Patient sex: M
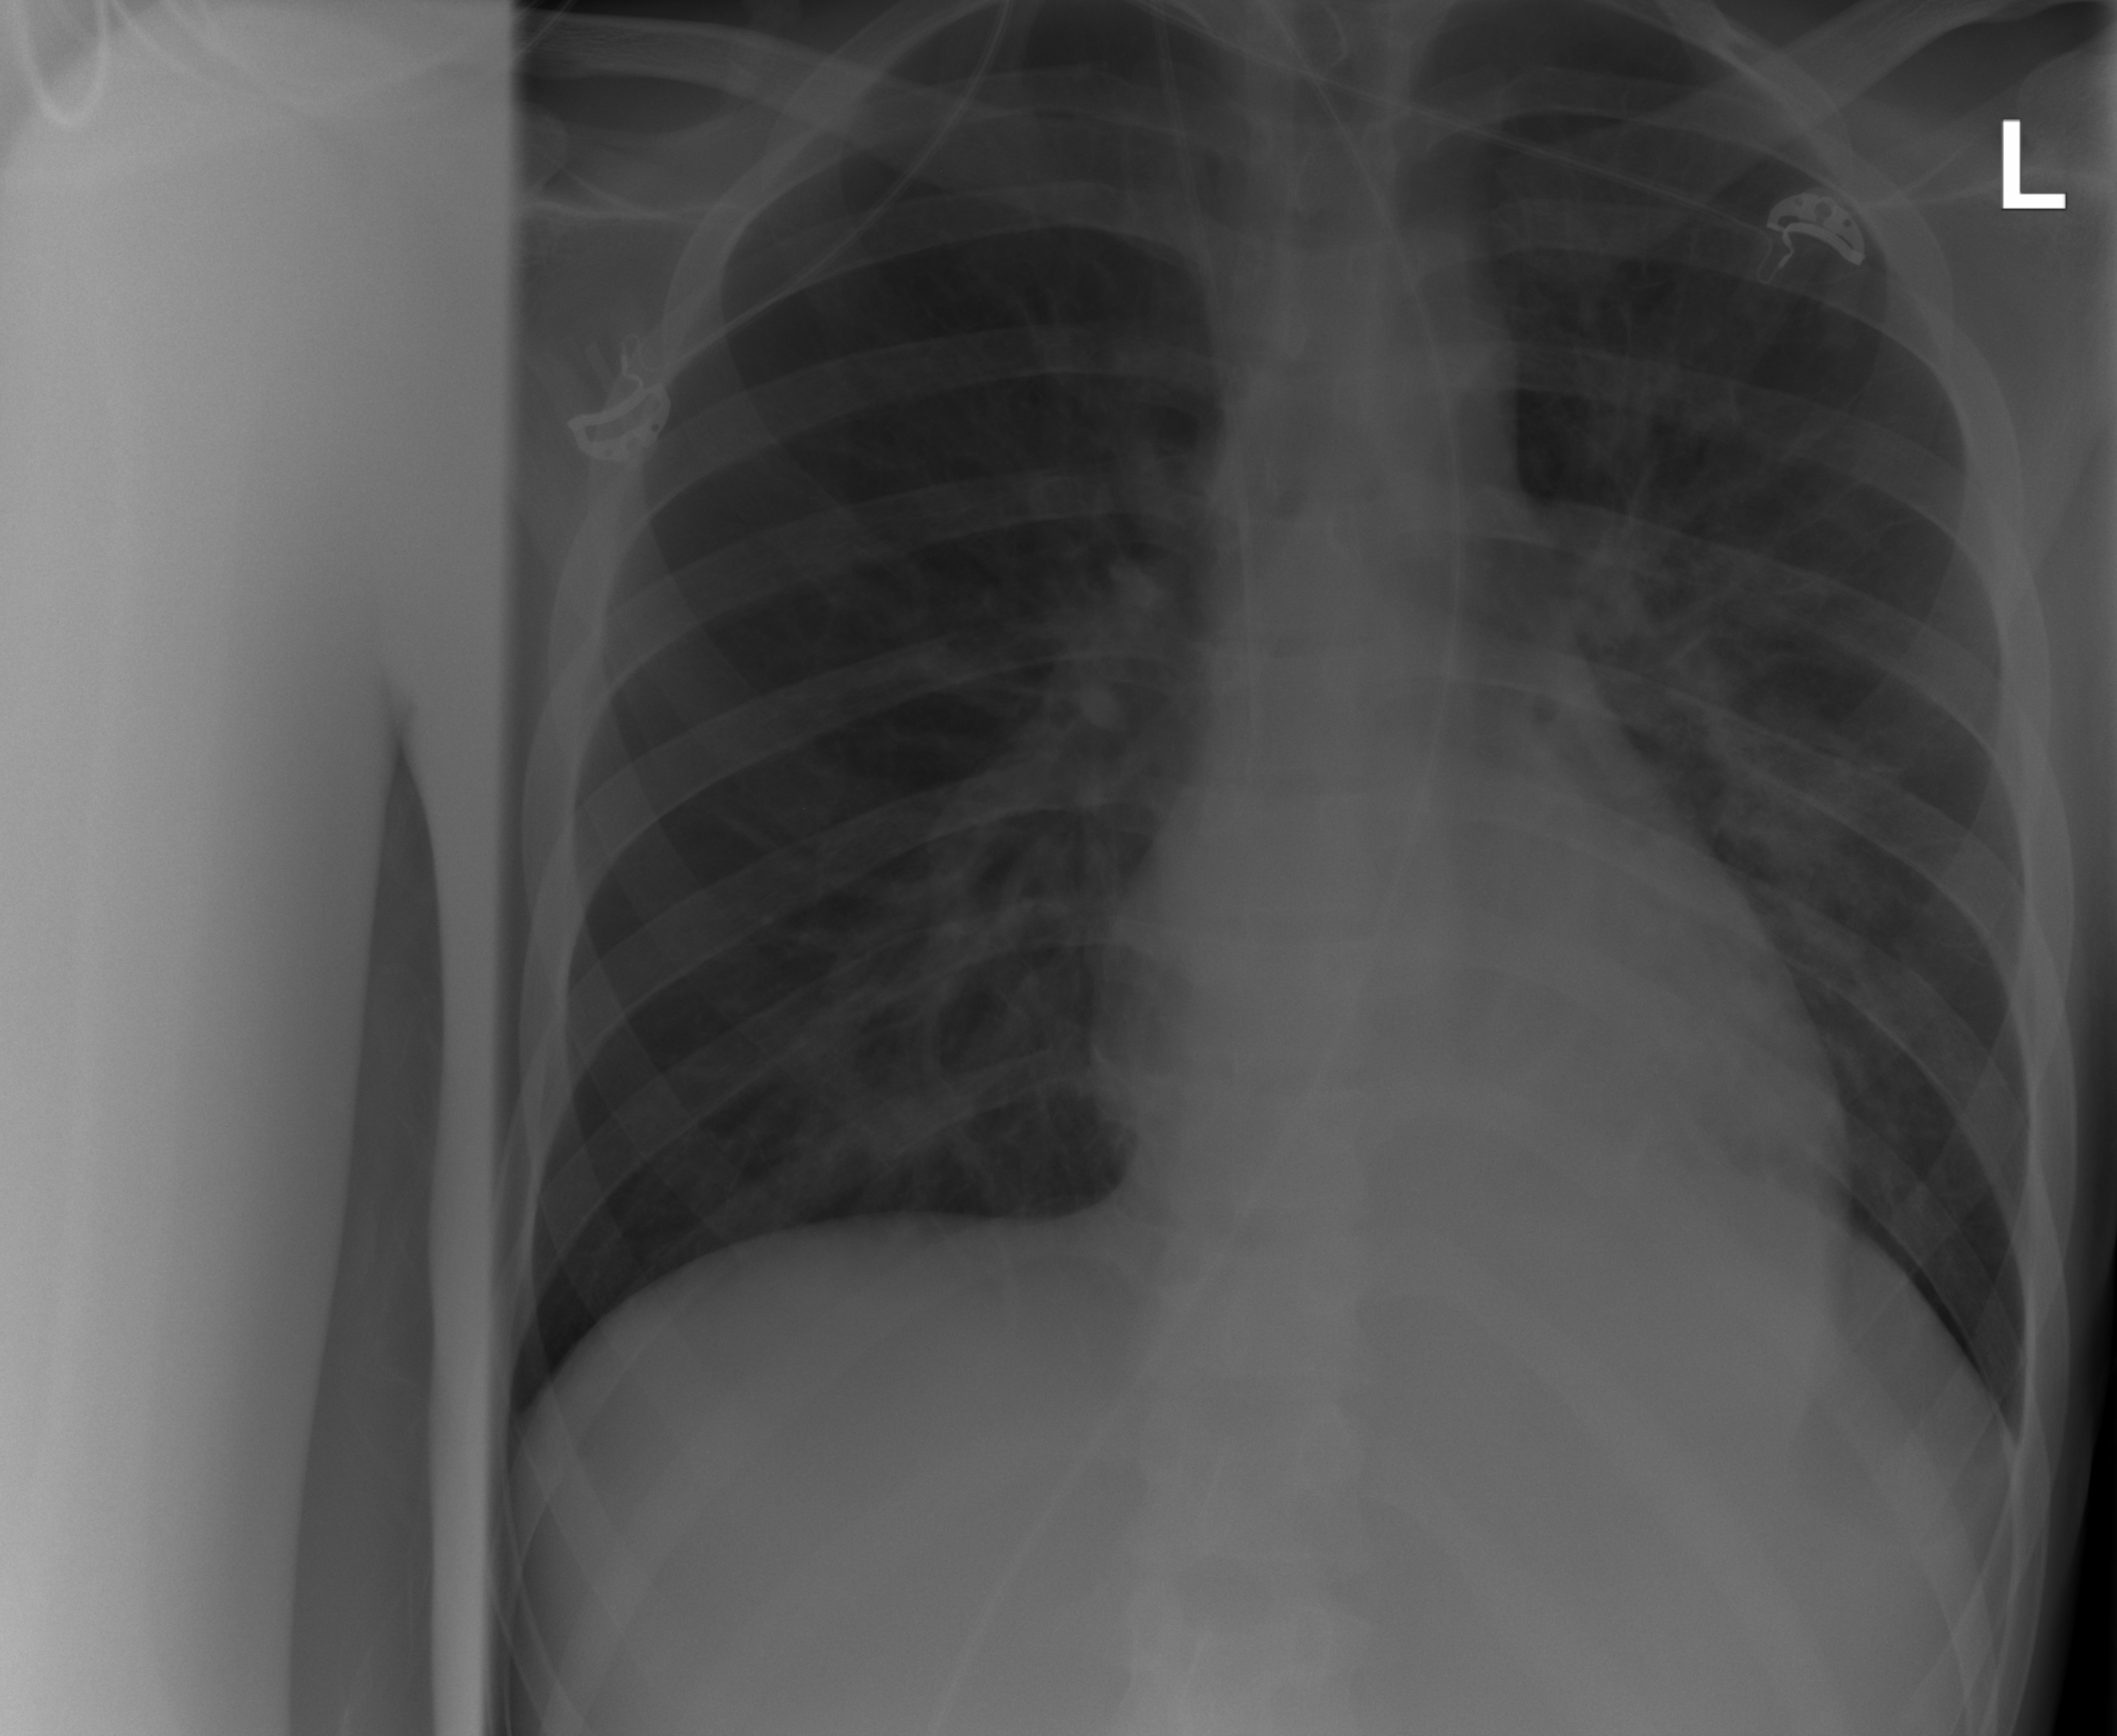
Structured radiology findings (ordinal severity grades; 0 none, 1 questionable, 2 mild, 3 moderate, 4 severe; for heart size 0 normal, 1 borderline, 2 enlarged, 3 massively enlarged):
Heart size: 0
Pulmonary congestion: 0
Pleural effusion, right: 0
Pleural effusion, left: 0
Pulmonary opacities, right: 0
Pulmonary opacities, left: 2
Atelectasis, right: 0
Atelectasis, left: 0